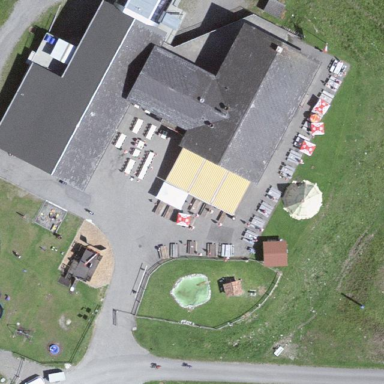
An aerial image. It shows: Building that houses restaurant.